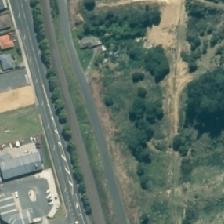
Land cover: high_producing_grassland